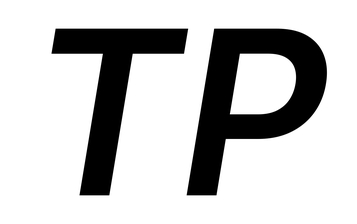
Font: Inter-Italic_SemiBold_Italic